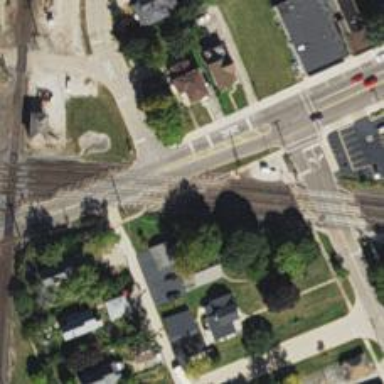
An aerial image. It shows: Crossing for the railway.